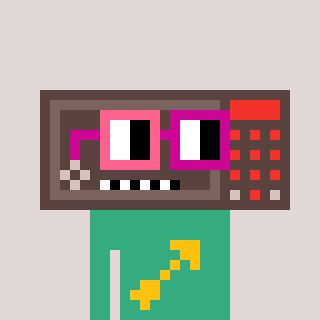
a pixel art character with square pink and red glasses, a wallsafe-shaped head and a teal-colored body on a warm background